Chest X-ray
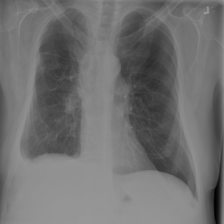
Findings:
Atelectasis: negative
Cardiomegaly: negative
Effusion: positive
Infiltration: negative
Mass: negative
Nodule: negative
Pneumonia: negative
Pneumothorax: negative
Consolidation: negative
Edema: negative
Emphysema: negative
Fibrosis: negative
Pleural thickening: negative
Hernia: negative